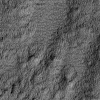
Atmospheric dust classification: not_dusty